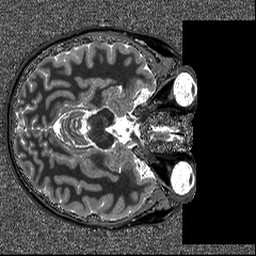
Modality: T1map
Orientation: axial
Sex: female